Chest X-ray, PA view. Patient: 27 years old, sex M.
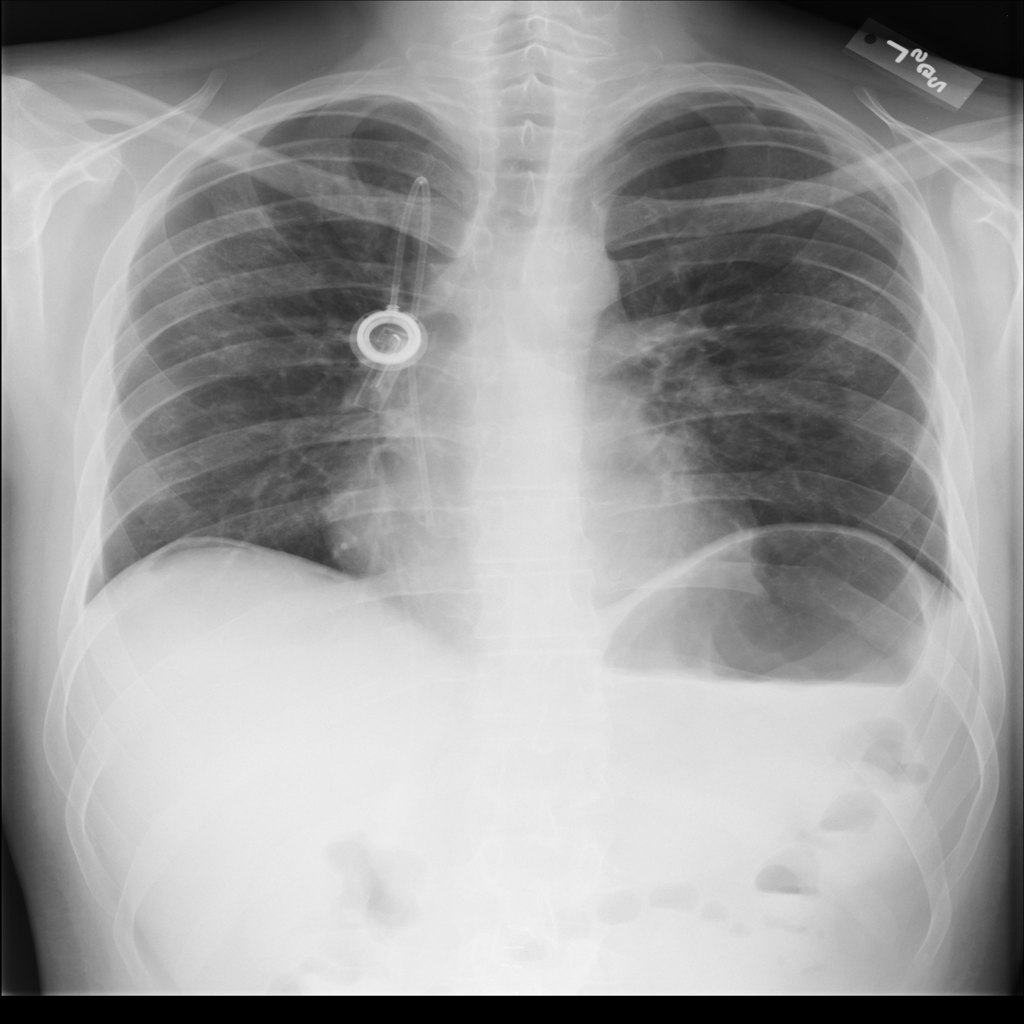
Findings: Atelectasis, Edema, Infiltration